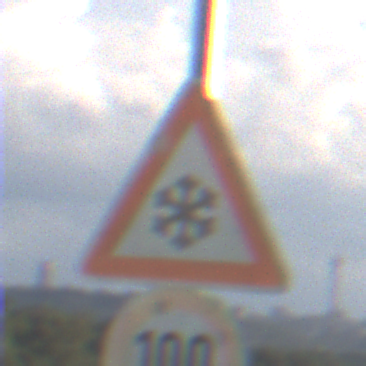
Verkehrszeichen: SchneeOderEisglaette
Zusatzzeichen unten: Geschwindigkeit100
Umgebung: Outdoor, Nature
Tageszeit: MorningAfternoon
Wetter: PartlyCloudy
Licht: Natural
Jahreszeit: NotSpecified
Kontrast: HighContrast